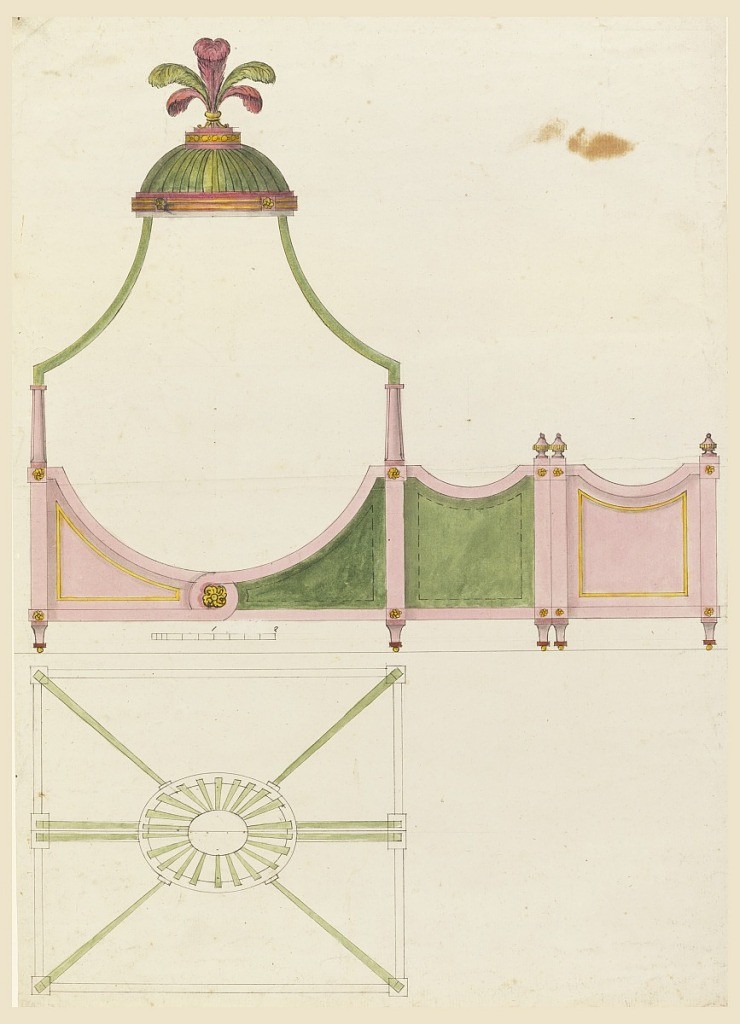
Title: Design for a Canopy Bed
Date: ca. 1805
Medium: Pen and black ink, brush and watercolor on paper
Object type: Drawing
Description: Frame of a canopied tent bed seen in elevation, surmounted by a small dome and cluster of feathers.  Inside and outside views and plan shown.